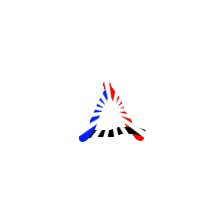
Shape: triangle